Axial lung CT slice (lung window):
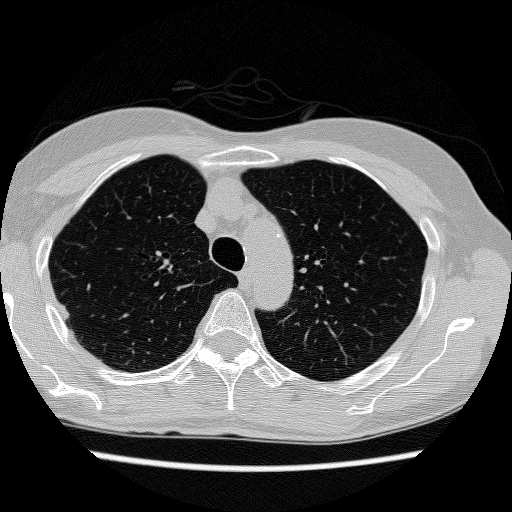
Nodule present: no